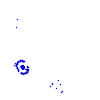
Particle: pion